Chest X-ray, AP view. Patient: 44 years old, sex F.
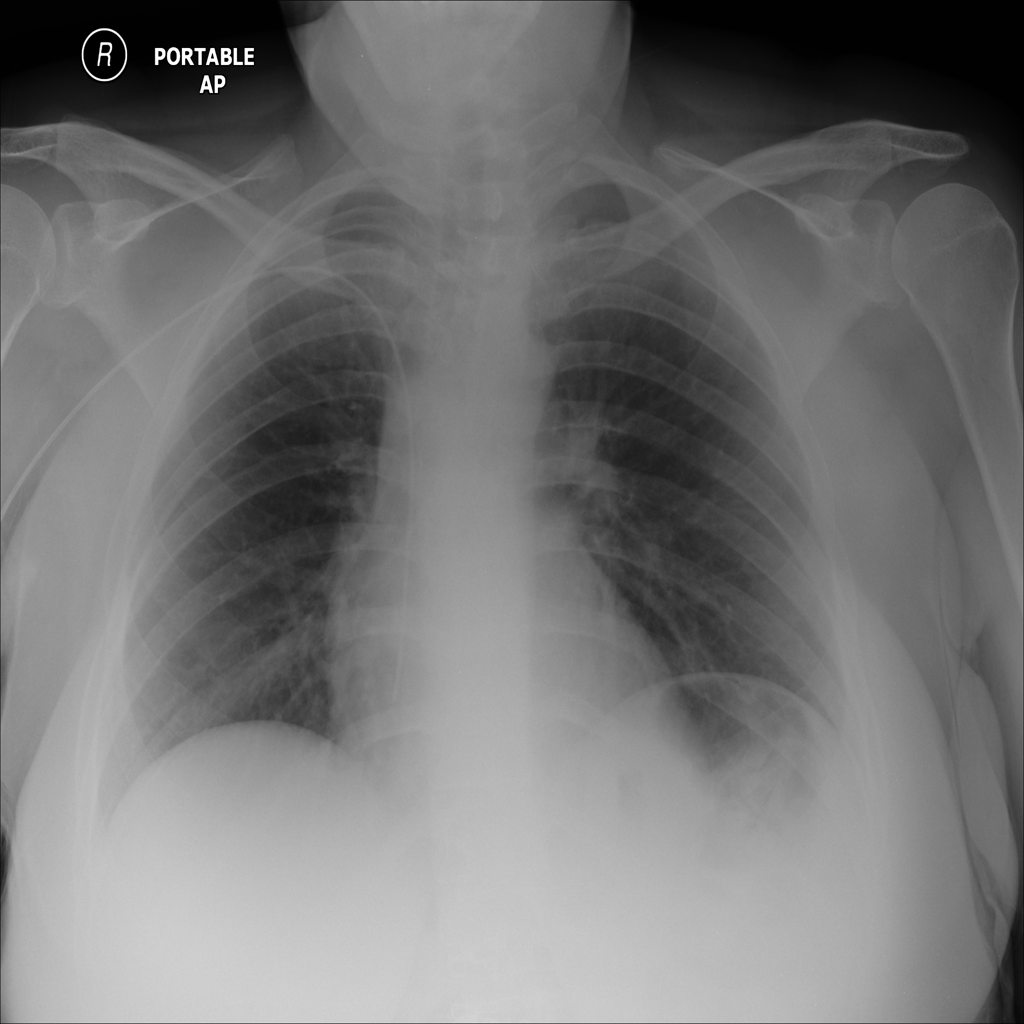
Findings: No Finding